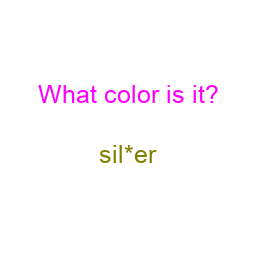
Color: olive
Color name shown: silver
Background color: white
Question text color: magenta